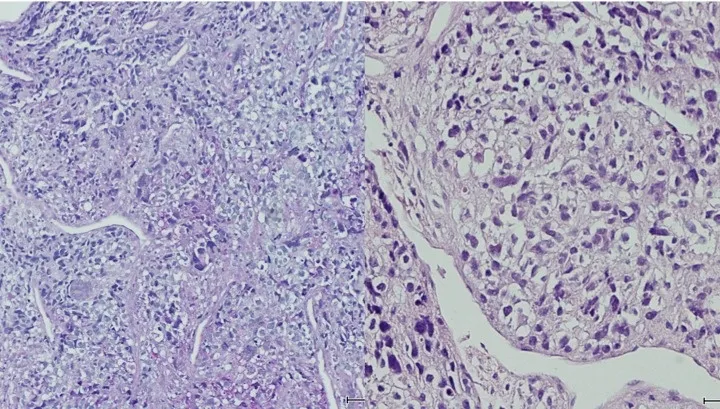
Mononuclear tumor cells with a mix of giant cells, spindle cells and round shaped cells. Hyperchromatic nuclei, partly pale and deeply eosinophilic cytoplasm.
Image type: pathology (h&e)